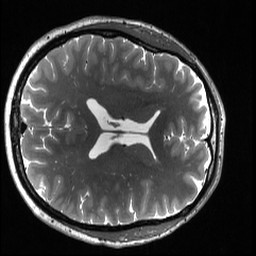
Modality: T2w
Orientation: axial
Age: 46
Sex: male
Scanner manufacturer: ge
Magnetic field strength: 3 T
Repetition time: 2.614 s
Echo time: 0.07579 s